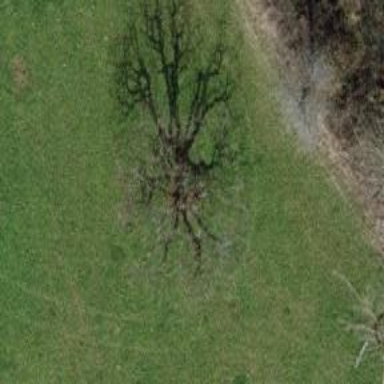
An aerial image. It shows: Broadleaved tree in natural setting.